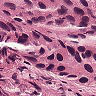
Metastatic tissue present: yes